Question: I'm trying to profile a system with XPerf.
And see that performance problems occurs when there is activity in HardFaults !

But what I cant figure out and find in google what are these Hard Faults that xperf shows.
What are they related to?
What do they indicate?
Is there any universal remedy for such situations?
<URL>
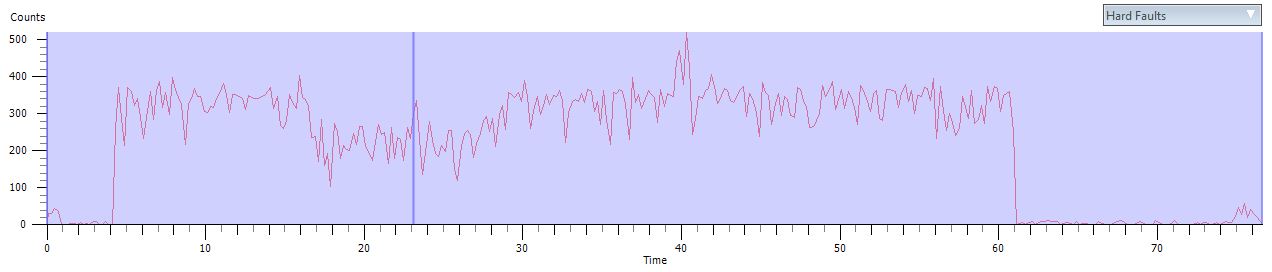
Answer: Indeed.
"First of all, a "hard fault" was previously called a "page fault" in earlier versions of Windows. Perhaps page faults were more easily understood from the name, too. A hard fault happens when the address in memory of part of a program is no longer in main memory, but has been instead swapped out to the paging file, making the system go looking for it on the hard disk. When this happens a lot, it causes slowdowns and increased hard disk activity. When it happens an awful lot, the possibility of hard disk thrashing arises. That's when a program stops responding, but the hard drive continues to run for an extended period. This has historically been referred to as "getting into the page file."
Here is the article.
<URL>
But be carefull with following suggestions of this article, because it is not quite correct to do so:
<URL>
http://player.microsoftpdc.com/Session/1c97b279-d7e3-4a3e-9a76-0dac23dfddb5